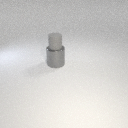
small gray rubber cylinder above large gray metal cylinder